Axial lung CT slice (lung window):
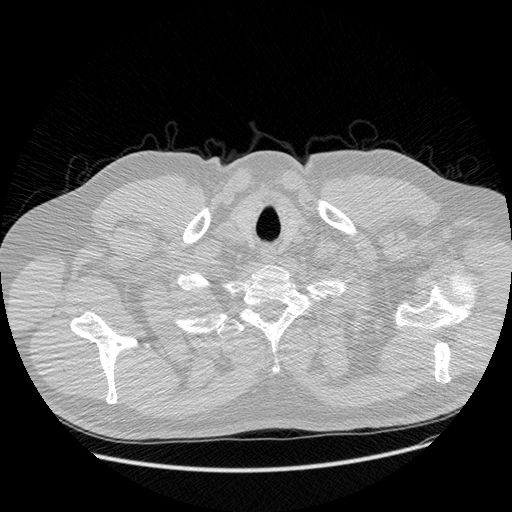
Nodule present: no